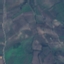
Land use / land cover: PermanentCrop